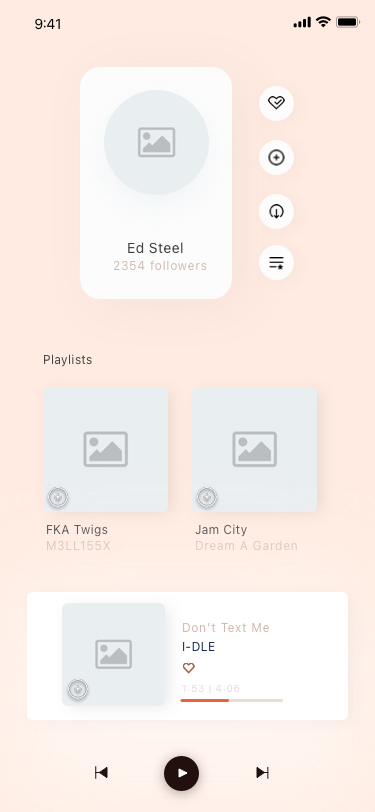
Text in this UI design:
Playlists